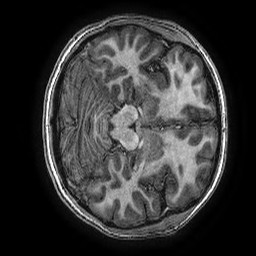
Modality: T1w
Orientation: axial
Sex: female
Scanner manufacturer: ge
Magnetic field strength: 3 T
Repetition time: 0.00766 s
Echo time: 0.003476 s